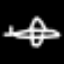
Label: airplane